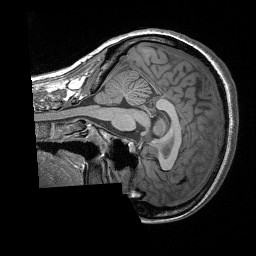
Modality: T1w
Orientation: sagittal
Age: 27
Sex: female
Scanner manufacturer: siemens
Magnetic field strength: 3 T
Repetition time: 1.9 s
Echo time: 0.00252 s